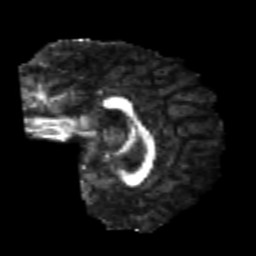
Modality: FA
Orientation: sagittal
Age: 21
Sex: female
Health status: healthy
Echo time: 0.074 s